Aerial crown-view tile of a tropical tree (Barro Colorado Island, Panama), acquired 20241014:
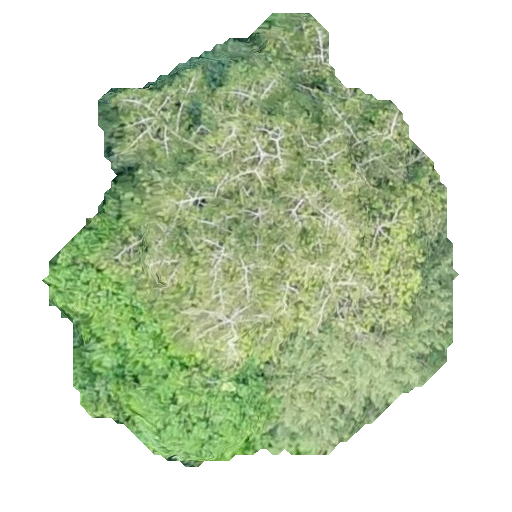
Species: Virola surinamensis
GBIF accepted scientific name: Virola surinamensis
Crown area: 203.044 m²